Interaction volume radius: 5 \u00c5
Interaction volume height: 10 \u00c5
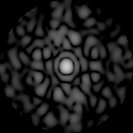
Disorder parameter: 0.8595